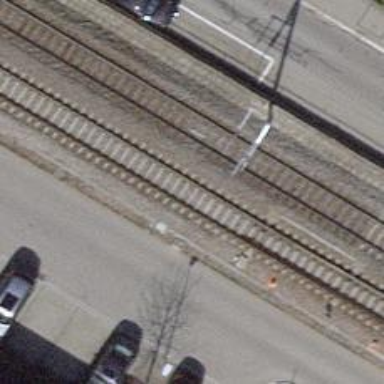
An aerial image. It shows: Railway switch.